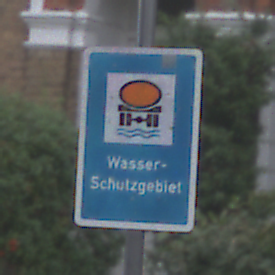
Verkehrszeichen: Wasserschutzgebiet
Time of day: MorningAfternoon
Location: Outdoor (Urban)
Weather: Overcast
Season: NotSpecified
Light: Natural